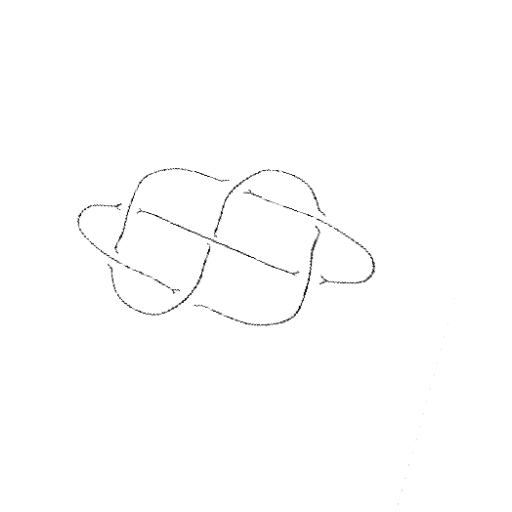
Crossing number: 7